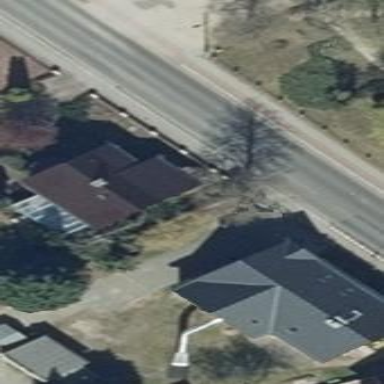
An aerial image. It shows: Residential building.